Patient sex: M
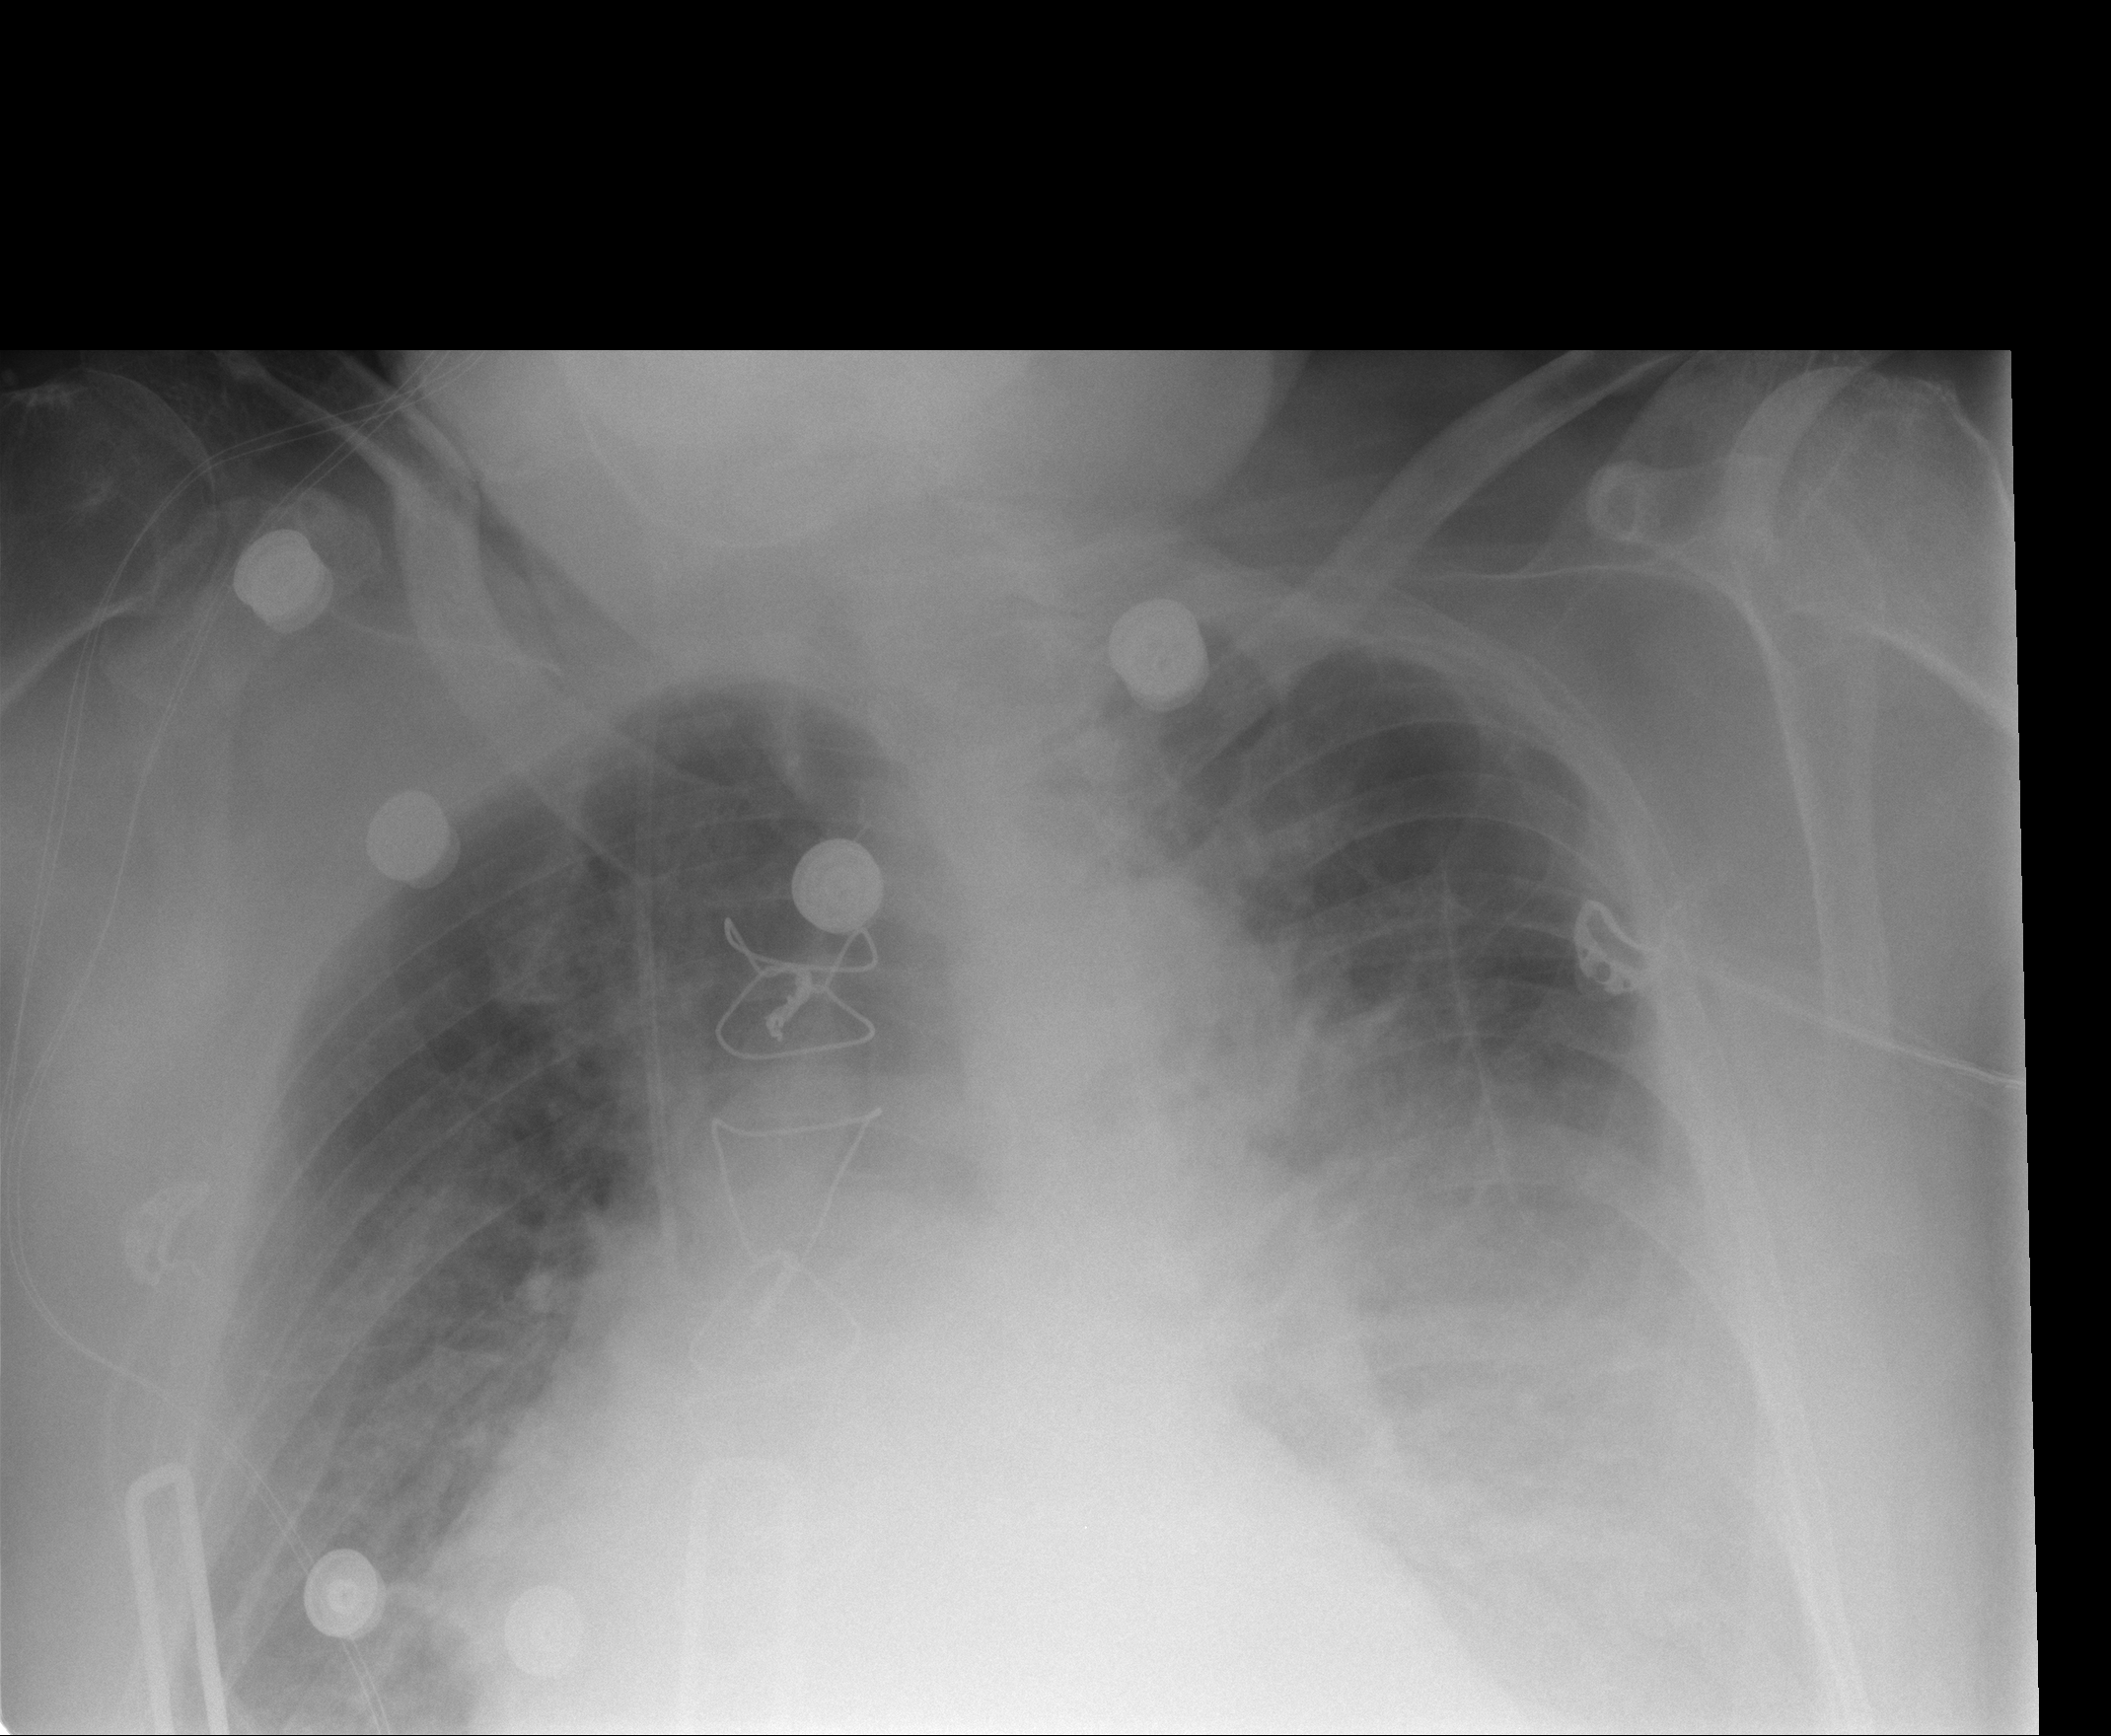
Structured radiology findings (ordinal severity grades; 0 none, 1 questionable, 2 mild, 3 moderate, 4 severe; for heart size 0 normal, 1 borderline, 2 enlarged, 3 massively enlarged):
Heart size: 2
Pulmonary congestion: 3
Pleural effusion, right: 2
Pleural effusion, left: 3
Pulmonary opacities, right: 2
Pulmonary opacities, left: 0
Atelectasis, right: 2
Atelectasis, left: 3